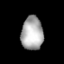
Tissue: lung
Cell type: T cells
Senescence score: 0.2436
Nuclear area (px): 720
Mean DAPI intensity: 171.6875